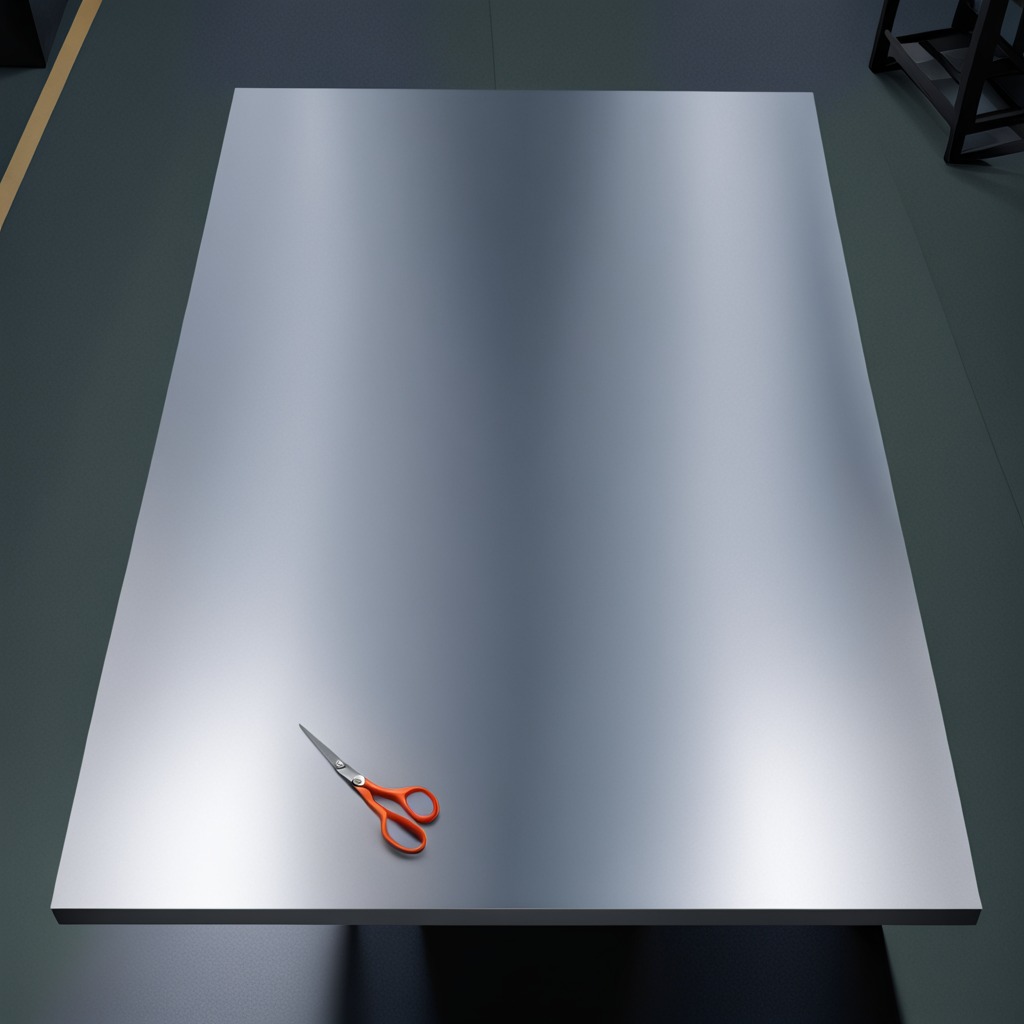
A scissor is lying on the tabletop.